Question: I'm experiencing a lot of problems with Entity Framework 6.0.1 in the VS2013 Ultimate debugger when debugging into unit tests against code that's hitting a live SQL Server.
Variables that contain entities can't be viewed in the debugger. For example, if I execute a LINQ query against my DbContext and refresh the results view to actually execute the query, the Results value is "children could not be evaluated". If I ToArray() it, so now the variable is an array of entities instead of an IQueryable, each result in the array is "Could not evaluate expression". If I store a single entity value from that array to a variable and try to view it, I get "The runtime has refused to evaluate the expression at this time."

Frequently, F10'ing through a line that involves access to an entity property causes Visual Studio to crash.
This doesn't happen if I'm running the test against a mocked-up fake DbSet.
Is this a known issue? Is there a way to fix this?
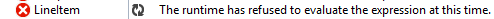
Answer: I am having a similar problem and although I'm yet to understand why, turning - On, allowed me to continue debugging as normal.
I found this option via this <URL>.